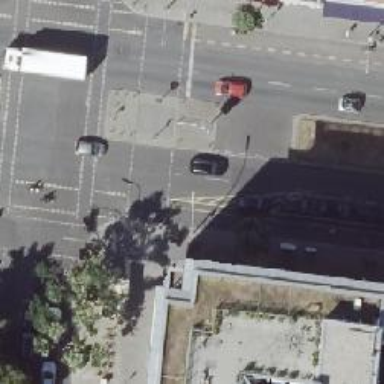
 separated by kerb for cyclists on the right side."